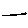
Label: line